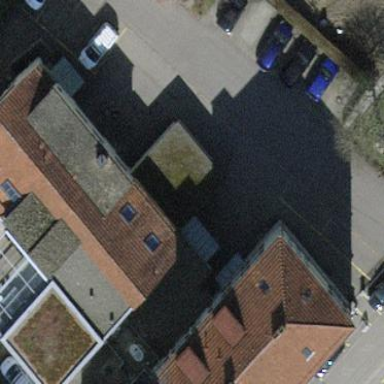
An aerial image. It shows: Garage building.